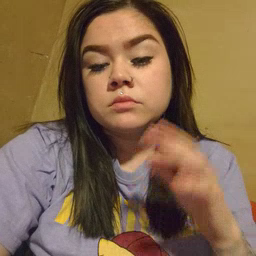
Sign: refrigerator